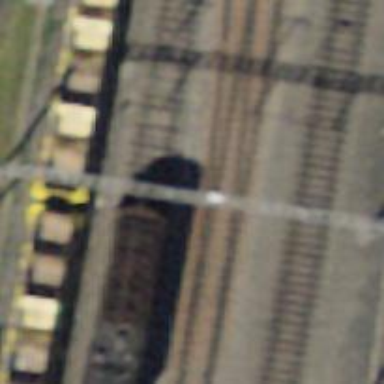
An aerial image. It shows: Railway switch.